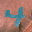
Label: 4